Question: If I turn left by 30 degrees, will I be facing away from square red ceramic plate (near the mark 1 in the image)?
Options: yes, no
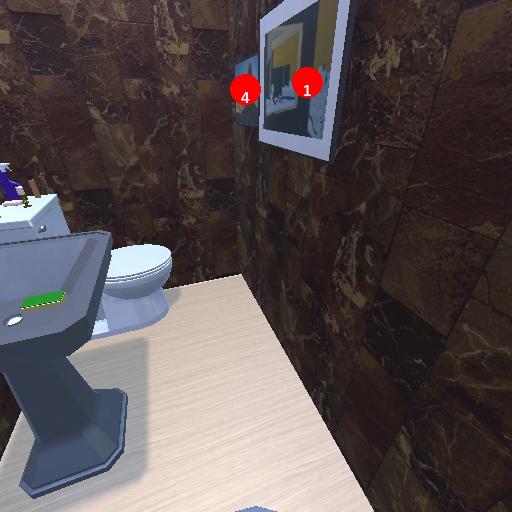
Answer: yes